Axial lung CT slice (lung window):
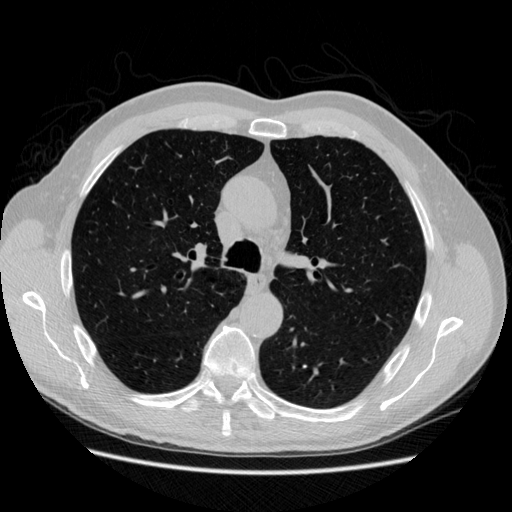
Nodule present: no